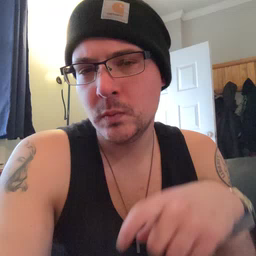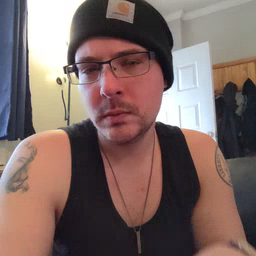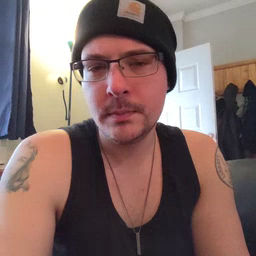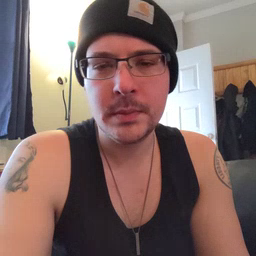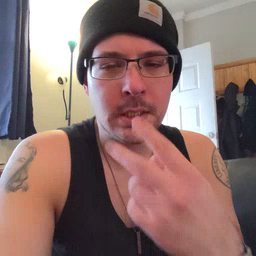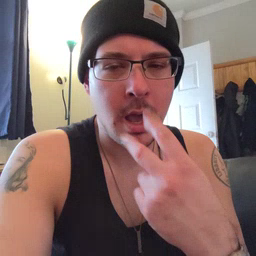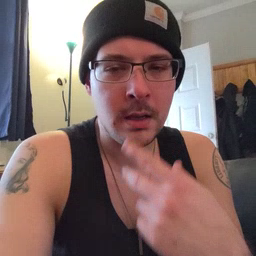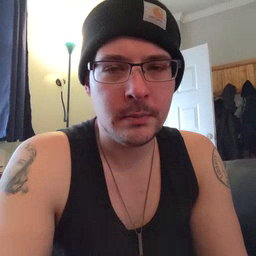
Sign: snack